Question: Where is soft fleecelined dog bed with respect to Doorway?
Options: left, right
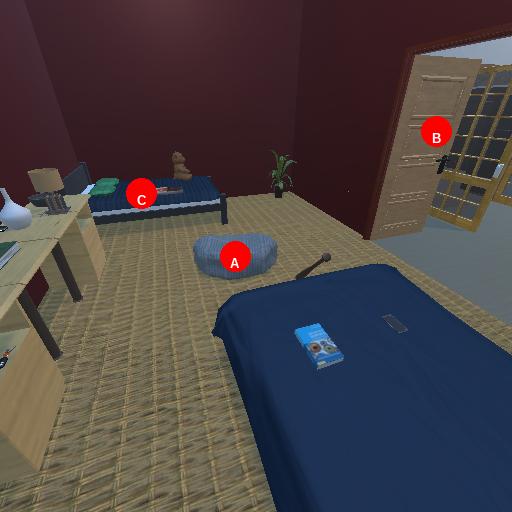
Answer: left